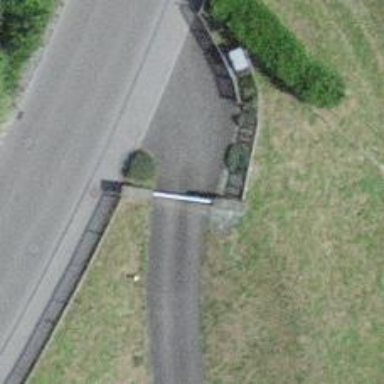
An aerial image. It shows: Gate.